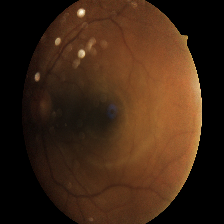
Diabetic retinopathy grade: Moderate